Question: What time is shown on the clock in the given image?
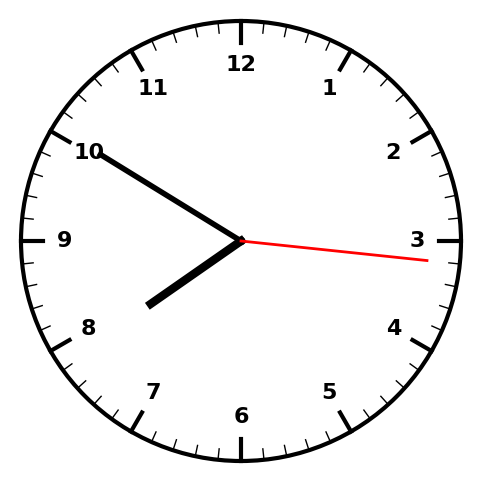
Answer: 07:50:16